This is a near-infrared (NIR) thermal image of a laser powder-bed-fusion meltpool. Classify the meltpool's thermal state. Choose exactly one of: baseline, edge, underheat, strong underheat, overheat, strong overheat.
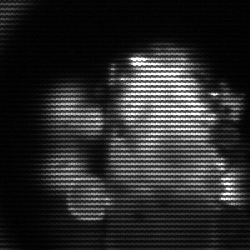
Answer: strong underheat